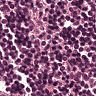
Metastatic tissue present: no